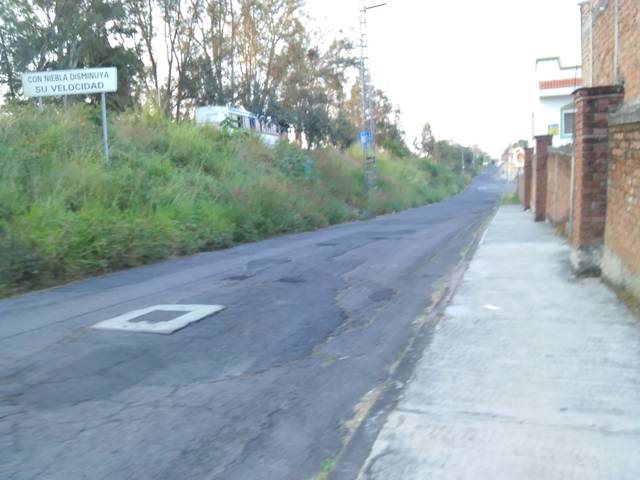
Region: Mexico
Coordinates: 21.514, -104.924